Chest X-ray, PA view. Patient: 60 years old, sex M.
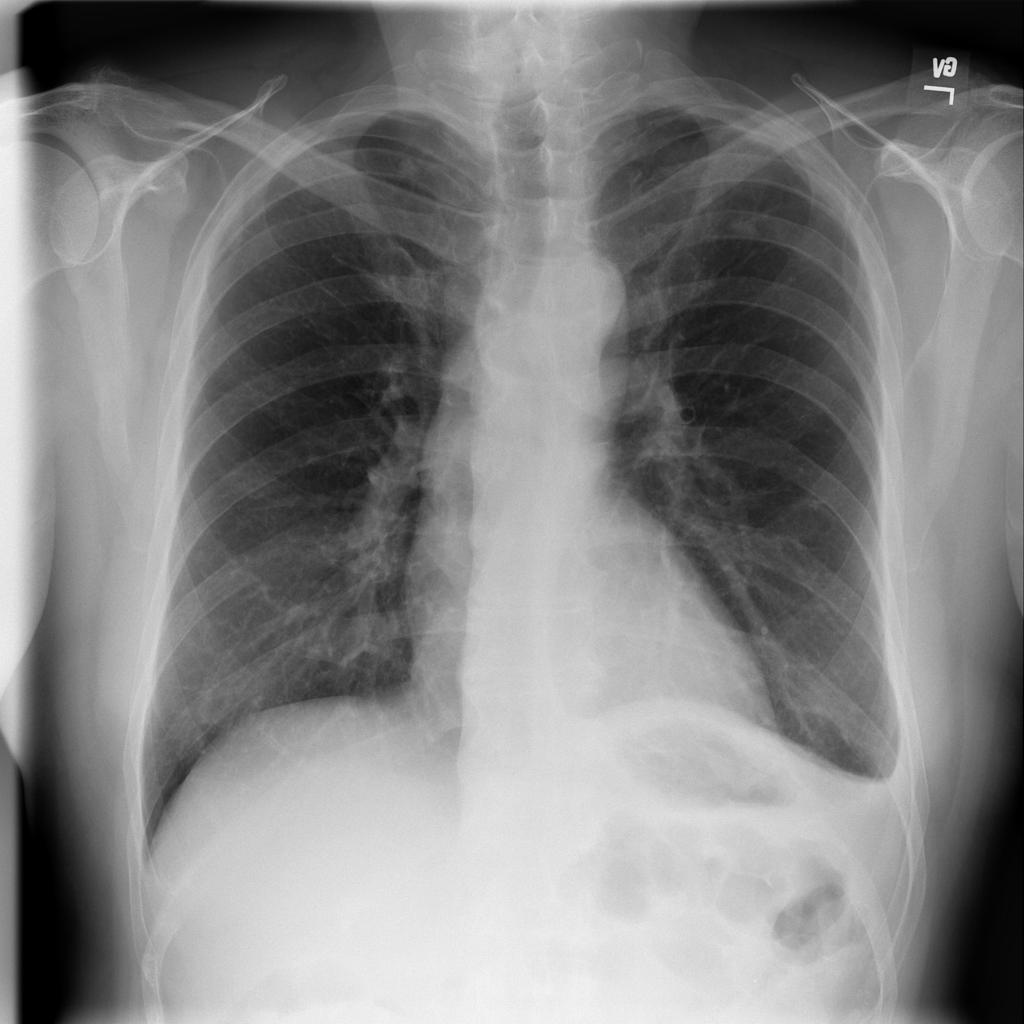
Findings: No Finding